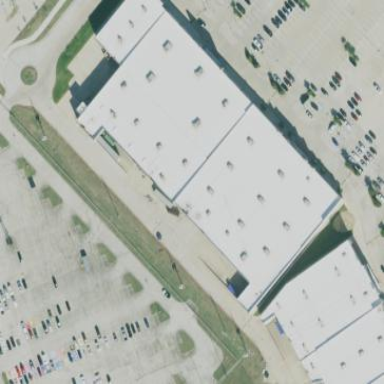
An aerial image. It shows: Retail building that houses department store.